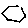
Label: hexagon